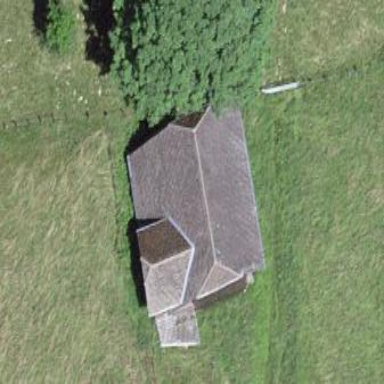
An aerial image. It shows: Rural barn.